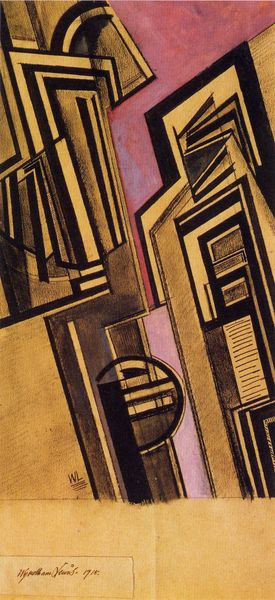
Titel: Vorticist Composition
Künstler: Percy Wyndham Lewis
Standort: London
Institution: Tate Gallery
Schlagwörter: himmel, schatten, gelb, kubismus, kubistisch, ocker, stadt, braun, fenster, schwarz, strasse, gebäude, haus, rot, beige, hochformat, architektur, signatur, häuser, boden, front, rosa, schräg, kreis, rund, schrift, ecke, ansicht, türen, moderne, abstrakt, flächen, modern, formen, lila, linien, signiert, treppen, spitz, streifen, stufen, rechtecke, pink, futurismus, eckig, linie, kontur, form, initialen, text, kreise, halbkreis, ecken, quadrate, diagonal, öffnung, plan, schief, kanten, geometrie, bauwerke, geometrische formen, häuder, häsuer, zackig, schieflage, konstruiert, umfallen, geometir, bautuen